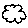
Label: cloud